【题型】选择题　【知识点】平面几何　【难度】medium
在 $\triangle ABC$ 中，$M$ 为边 $AB$ 的中点，若 $\angle ACM = \frac{\pi}{4}$，则 $\angle ABC$ 的最大值为（ ）

\vspace{0.5em}
\noindent A. $\frac{\pi}{6}$ \quad B. $\frac{\pi}{4}$ \quad C. $\frac{\pi}{3}$ \quad D. $\frac{\pi}{2}$
【解答】
\noindent \textbf{【答案】} B

\vspace{1em}
% 分析部分
\noindent \textbf{【分析】} 设 $AB = 2$，取 $AM$ 中点为 $N$，过 $N$ 做 $AB$ 垂线 $NO$，使 $NO = \frac{1}{2}$，以 $O$ 为圆心，$OA$ 为半径做圆可得 $C$ 点所在部分轨迹，后由平面几何知识结合正弦定理可得答案。

\vspace{1em}
% 详解部分
\noindent \textbf{【详解】} 设 $AB = 2$，如图 $AM$ 中点为 $N$，过 $N$ 做 $AB$ 垂线 $NO$，使 $NO = \frac{1}{2}$，以 $O$ 为圆心，$OA$ 为半径做圆 $O$。由题可得 $\angle AOM = \frac{\pi}{2}$，则 $\angle ACM = \frac{\pi}{4}$，即 $C$ 点部分轨迹为优弧 $\widehat{AM}$（还有部分轨迹为优弧 $\widehat{AM}$ 关于 $AM$ 的对称优弧）。如图，设 $CB$ 与圆 $O$ 交于 $D$，连接 $AD$，由外角定理，$\angle ADB \geq \angle ACB$，当且仅当 $C$ 与 $D$ 重合，即 $CB$ 与圆 $O$ 相切时取等号。

由圆幂定理，当 $CB$ 与圆 $O$ 相切时可知 $BC^2 = BA \cdot BM = 2 \Rightarrow BC = \sqrt{2}$，由弦切角定理可知 $\angle CAB = \angle BCM$，设 $\angle CAB = \angle BCM = \theta$。

在 $\triangle ABC$ 中，由正弦定理可得 $\frac{BC}{\sin \angle CAB} = \frac{AB}{\sin \angle ACB}$，又注意到 $\angle ACB = \angle ACM + \angle BCM = \theta + \frac{\pi}{4}$，

则 $\frac{\sqrt{2}}{\sin \theta} = \frac{2}{\sin \left( \theta + \frac{\pi}{4} \right)} \Rightarrow \frac{\sin \left( \theta + \frac{\pi}{4} \right)}{\sin \theta} = \frac{\sqrt{2}}{2} + \frac{\sqrt{2}}{2} \cdot \frac{1}{\tan \theta} = \sqrt{2}$，

解得 $\tan \theta = 1$，结合图形可得 $\theta = \frac{\pi}{4}$，则此时 $\angle ABC = \pi - \angle CAB - \angle ACB = \frac{\pi}{4}$。

\vspace{1em}
\noindent 故选：B

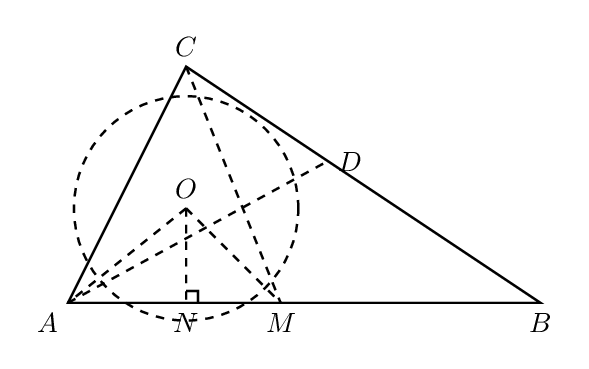